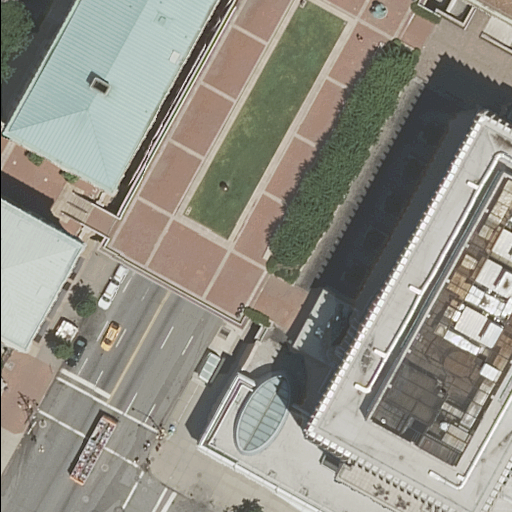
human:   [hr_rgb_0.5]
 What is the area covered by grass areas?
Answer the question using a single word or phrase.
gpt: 713m2

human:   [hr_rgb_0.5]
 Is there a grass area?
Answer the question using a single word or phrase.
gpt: yes

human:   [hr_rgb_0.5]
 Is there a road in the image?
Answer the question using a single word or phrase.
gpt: yes

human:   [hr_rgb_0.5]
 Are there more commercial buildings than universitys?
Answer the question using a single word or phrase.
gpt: no

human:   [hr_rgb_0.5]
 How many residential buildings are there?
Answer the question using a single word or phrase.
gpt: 4

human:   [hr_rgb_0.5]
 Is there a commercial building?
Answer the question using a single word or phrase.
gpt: no

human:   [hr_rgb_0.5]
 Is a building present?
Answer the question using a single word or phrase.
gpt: yes

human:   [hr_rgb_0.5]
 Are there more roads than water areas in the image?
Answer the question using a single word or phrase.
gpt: yes

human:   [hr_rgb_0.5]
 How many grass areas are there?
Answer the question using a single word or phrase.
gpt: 3

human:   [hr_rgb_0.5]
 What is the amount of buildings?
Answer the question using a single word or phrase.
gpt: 5

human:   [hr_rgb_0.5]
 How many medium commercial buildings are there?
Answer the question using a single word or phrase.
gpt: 0

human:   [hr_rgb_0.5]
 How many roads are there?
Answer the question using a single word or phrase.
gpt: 14

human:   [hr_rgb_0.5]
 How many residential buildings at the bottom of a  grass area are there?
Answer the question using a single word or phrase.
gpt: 2

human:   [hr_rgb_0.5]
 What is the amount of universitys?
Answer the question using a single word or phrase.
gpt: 2

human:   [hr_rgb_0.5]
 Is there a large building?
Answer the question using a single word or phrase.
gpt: yes

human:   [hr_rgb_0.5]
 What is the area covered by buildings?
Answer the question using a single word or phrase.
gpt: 6462m2

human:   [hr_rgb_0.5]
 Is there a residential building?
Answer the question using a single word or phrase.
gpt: yes

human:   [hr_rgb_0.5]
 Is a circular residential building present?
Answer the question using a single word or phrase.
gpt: no

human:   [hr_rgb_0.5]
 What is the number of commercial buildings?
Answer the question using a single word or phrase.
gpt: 0

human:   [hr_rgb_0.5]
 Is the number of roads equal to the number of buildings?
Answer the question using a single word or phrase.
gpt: no

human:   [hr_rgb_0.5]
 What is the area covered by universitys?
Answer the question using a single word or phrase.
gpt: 19648m2

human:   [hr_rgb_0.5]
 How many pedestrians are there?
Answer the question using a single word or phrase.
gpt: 1

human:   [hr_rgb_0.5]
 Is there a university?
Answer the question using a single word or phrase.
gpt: yes

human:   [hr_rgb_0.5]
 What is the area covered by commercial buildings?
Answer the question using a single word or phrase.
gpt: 0m2

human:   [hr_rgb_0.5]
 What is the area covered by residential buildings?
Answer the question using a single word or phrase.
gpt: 5952m2

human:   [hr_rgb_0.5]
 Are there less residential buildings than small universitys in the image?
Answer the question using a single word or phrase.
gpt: no

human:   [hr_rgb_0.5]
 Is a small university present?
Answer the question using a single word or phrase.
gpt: no

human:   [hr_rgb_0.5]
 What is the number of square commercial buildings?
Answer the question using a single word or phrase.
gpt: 0

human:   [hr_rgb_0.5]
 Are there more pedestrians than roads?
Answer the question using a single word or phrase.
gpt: no

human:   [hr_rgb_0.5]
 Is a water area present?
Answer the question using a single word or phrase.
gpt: no

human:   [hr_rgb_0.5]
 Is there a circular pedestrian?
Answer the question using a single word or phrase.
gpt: no

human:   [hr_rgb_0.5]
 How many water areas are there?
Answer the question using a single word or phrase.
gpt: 0

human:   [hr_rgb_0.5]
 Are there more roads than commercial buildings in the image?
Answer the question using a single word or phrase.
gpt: yes

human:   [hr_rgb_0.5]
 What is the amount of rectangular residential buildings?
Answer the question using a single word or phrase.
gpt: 3

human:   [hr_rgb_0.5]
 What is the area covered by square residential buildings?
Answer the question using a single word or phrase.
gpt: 0m2

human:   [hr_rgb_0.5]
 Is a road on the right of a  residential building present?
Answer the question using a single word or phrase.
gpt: yes

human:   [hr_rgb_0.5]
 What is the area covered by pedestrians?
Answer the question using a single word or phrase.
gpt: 436m2

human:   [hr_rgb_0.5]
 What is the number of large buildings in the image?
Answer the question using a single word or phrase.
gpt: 2

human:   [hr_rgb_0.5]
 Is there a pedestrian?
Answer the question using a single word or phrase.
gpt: yes

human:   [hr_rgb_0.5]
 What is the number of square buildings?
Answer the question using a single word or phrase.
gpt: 0

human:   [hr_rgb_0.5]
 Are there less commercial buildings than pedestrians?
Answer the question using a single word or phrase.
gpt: yes

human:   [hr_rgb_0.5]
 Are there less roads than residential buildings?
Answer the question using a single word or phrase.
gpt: no

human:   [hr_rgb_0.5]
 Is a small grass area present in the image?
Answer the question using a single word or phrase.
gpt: yes

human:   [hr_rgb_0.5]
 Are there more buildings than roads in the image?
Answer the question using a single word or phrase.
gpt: no

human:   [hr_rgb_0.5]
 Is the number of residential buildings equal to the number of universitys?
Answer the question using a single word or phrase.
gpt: no

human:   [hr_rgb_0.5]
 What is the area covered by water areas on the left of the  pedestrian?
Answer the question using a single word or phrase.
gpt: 0m2

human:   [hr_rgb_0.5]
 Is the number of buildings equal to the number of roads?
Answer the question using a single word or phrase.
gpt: no

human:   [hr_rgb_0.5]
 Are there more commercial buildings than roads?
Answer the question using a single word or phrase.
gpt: no

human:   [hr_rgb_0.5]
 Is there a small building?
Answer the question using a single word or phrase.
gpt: no

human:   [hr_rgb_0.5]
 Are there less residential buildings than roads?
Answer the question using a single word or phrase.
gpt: yes

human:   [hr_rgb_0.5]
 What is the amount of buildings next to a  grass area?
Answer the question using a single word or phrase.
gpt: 5

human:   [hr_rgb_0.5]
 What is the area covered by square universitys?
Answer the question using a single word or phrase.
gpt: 0m2

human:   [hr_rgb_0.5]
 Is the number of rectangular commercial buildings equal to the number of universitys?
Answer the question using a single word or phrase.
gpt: no

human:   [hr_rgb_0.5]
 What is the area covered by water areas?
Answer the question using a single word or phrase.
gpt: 0m2

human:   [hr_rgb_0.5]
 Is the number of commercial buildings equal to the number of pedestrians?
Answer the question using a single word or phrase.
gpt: no

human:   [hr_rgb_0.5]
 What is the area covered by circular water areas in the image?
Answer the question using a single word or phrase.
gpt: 0m2

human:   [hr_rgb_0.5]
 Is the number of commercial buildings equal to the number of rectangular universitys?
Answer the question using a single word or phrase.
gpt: no

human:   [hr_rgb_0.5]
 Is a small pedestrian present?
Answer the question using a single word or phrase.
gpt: no

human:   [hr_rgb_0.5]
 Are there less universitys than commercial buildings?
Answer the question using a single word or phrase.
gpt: no

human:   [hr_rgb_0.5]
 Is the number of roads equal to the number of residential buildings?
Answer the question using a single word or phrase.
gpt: no

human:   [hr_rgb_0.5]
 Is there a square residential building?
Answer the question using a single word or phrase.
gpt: no

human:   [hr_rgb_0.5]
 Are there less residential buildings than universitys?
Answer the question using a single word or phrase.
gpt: no

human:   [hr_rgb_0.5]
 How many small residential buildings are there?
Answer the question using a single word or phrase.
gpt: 0

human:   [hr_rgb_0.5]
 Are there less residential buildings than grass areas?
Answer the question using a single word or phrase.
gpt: no